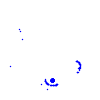
Particle: electron